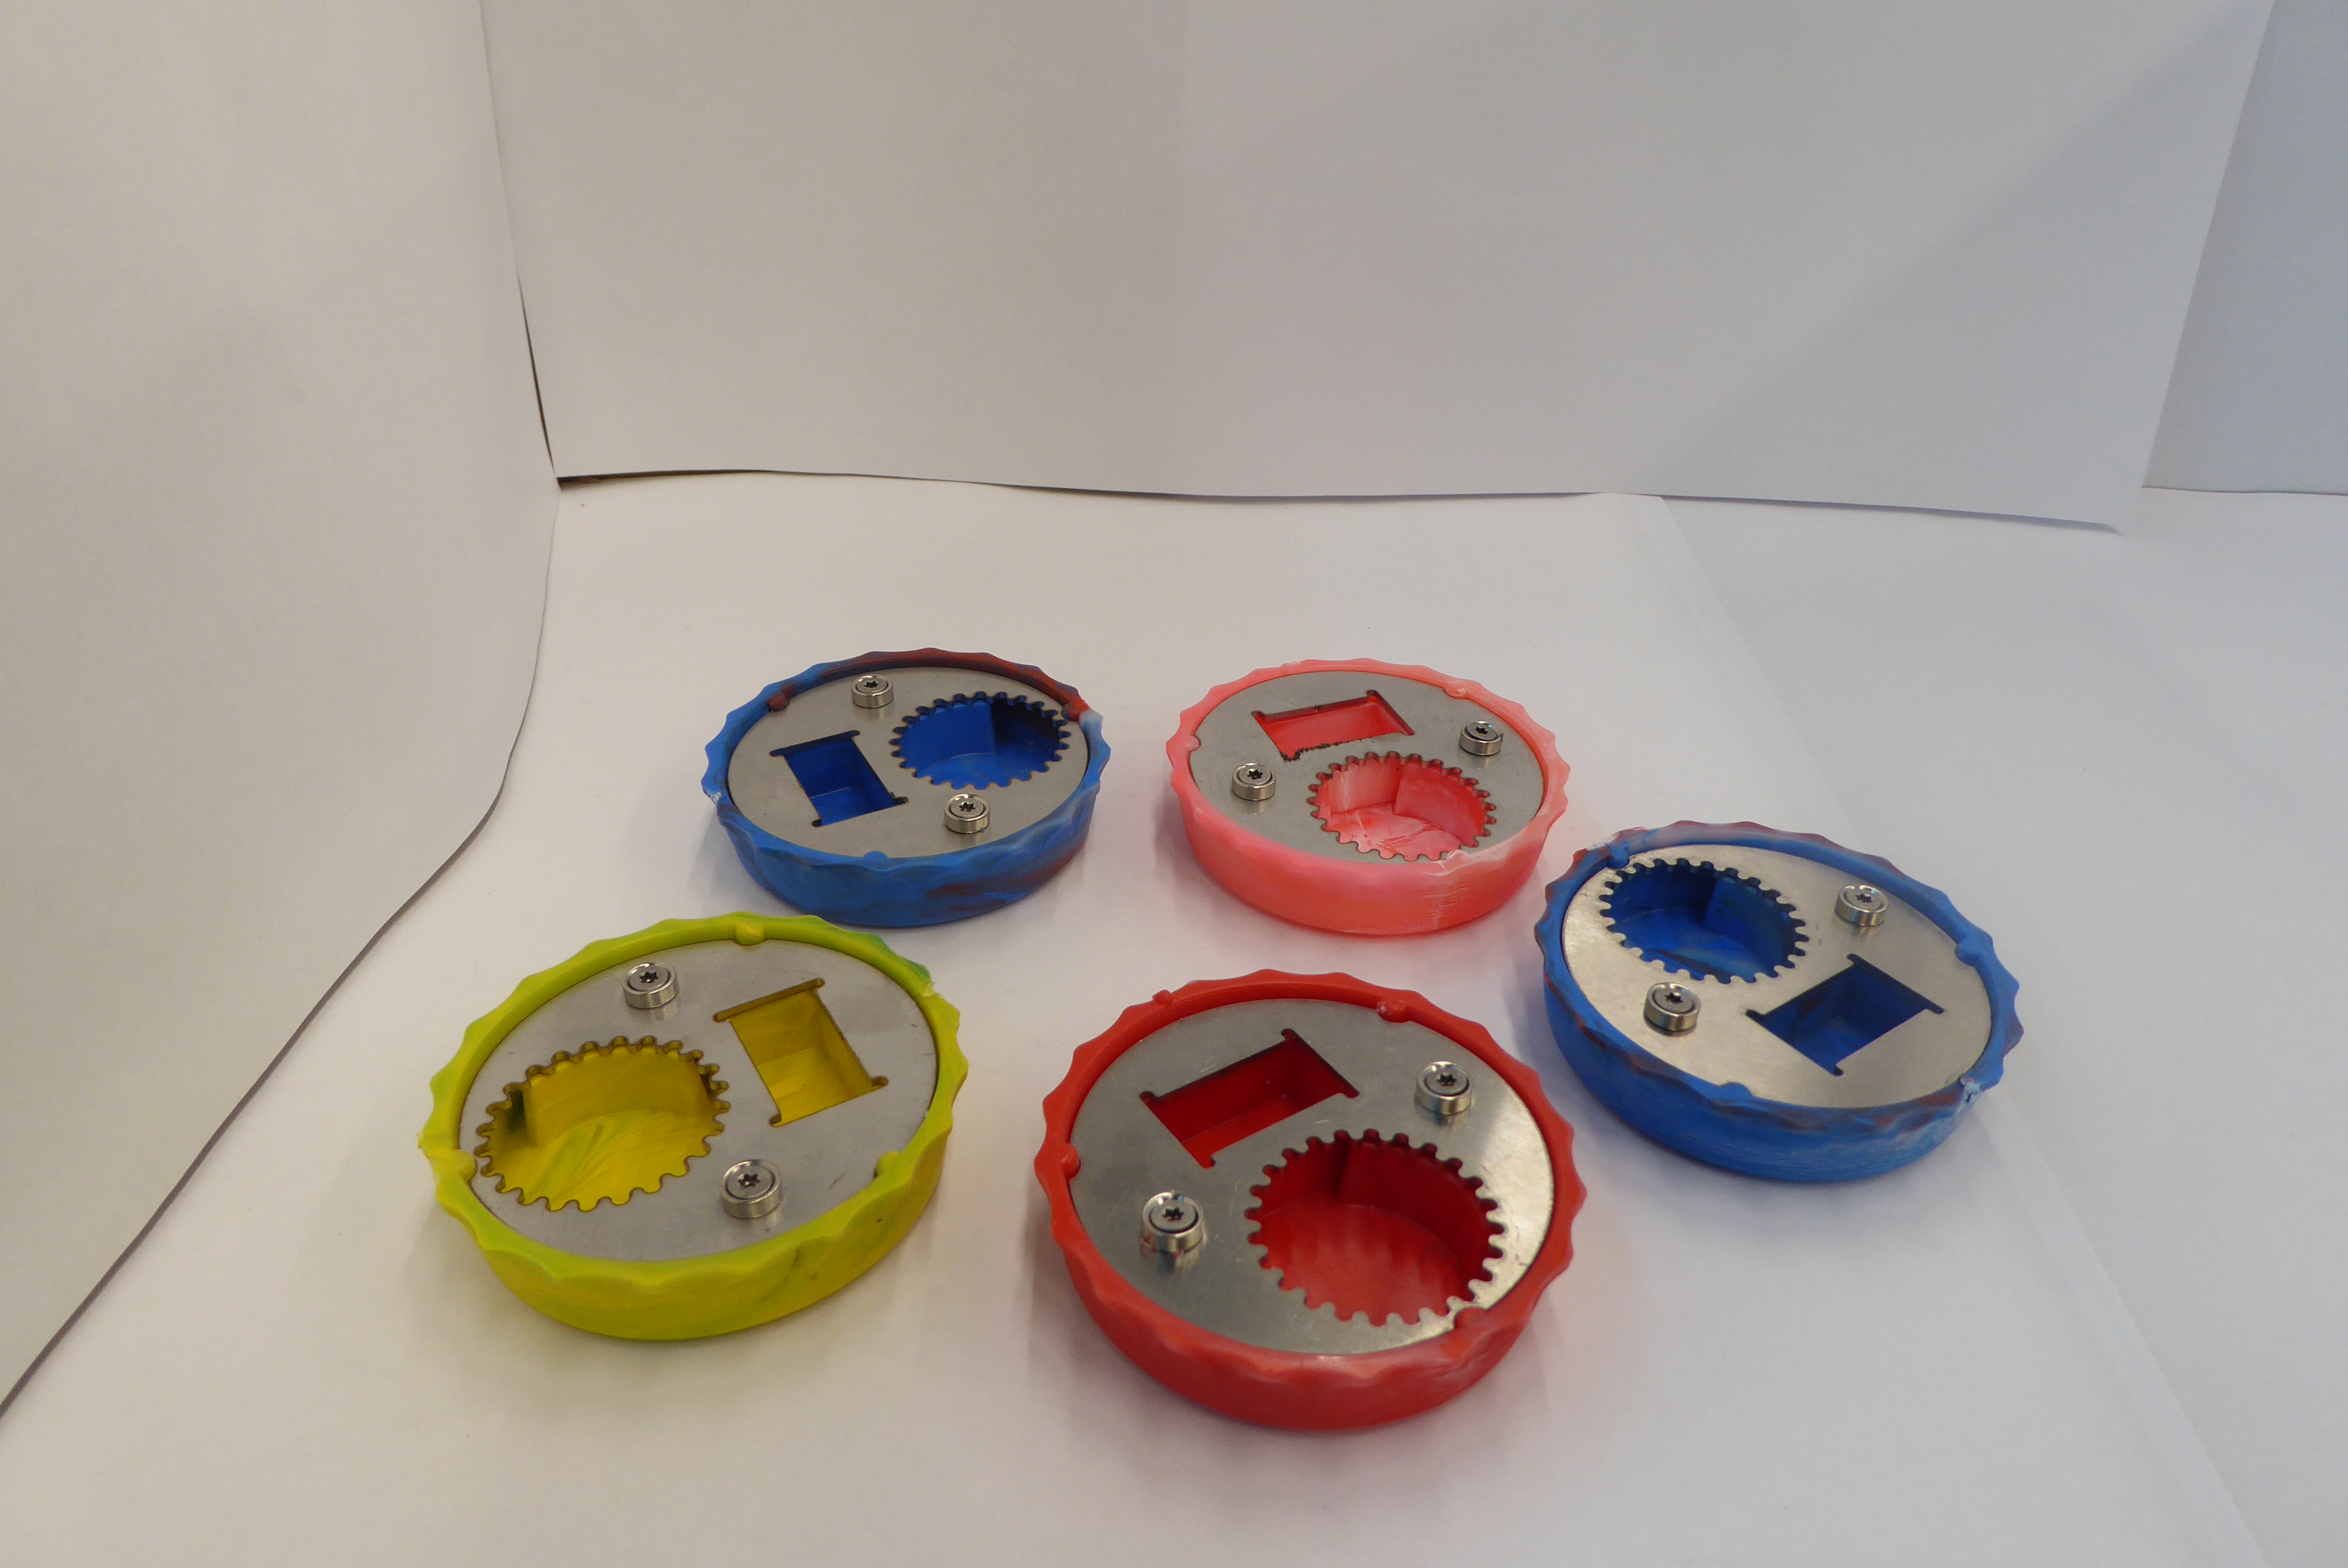
Label: Bottle Opener